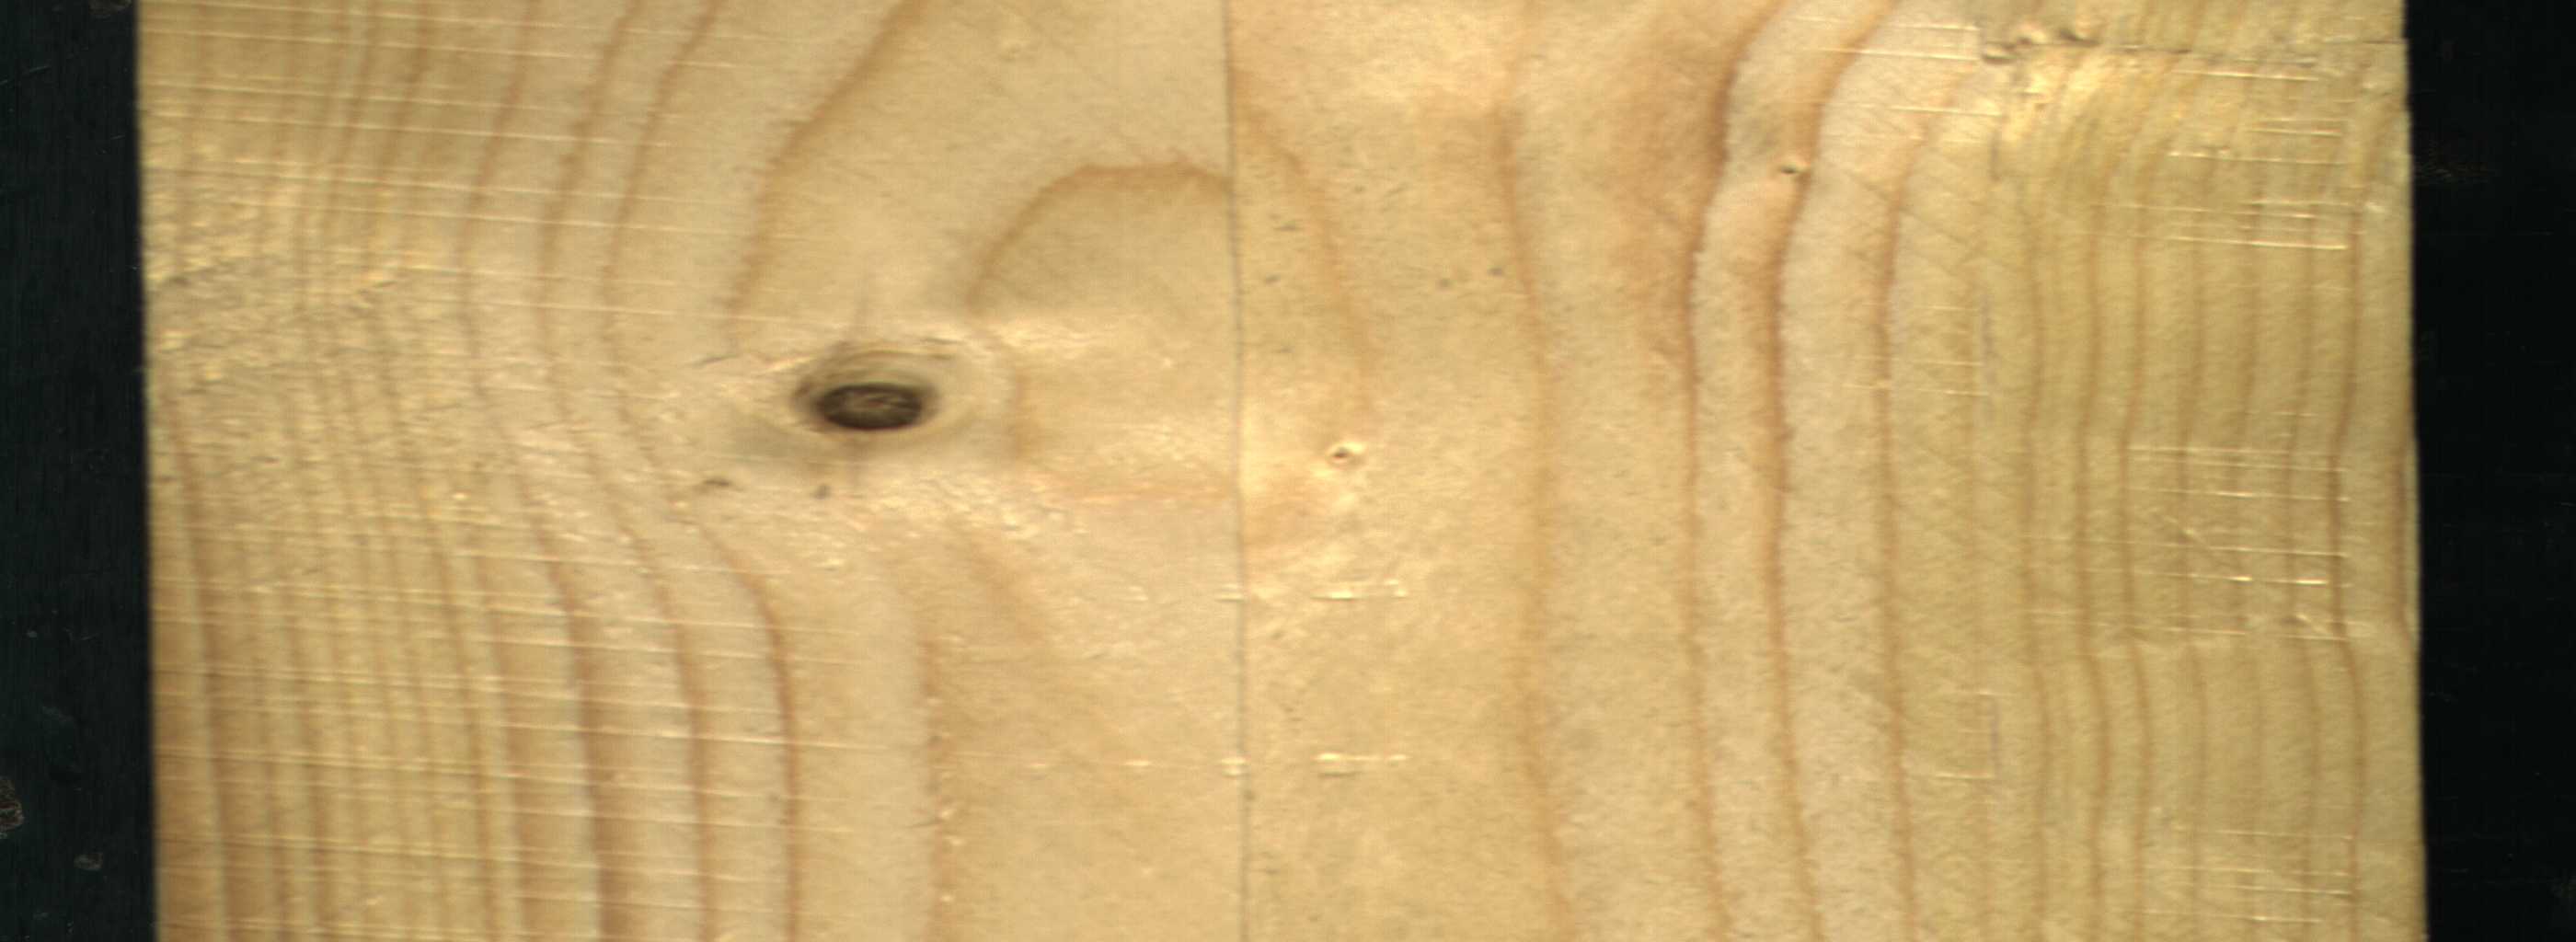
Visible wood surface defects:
Live_Knot